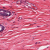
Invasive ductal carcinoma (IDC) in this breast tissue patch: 0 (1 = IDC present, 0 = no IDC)